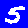
Digit: 5